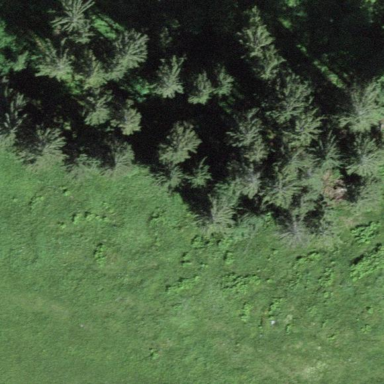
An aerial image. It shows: Forest area.